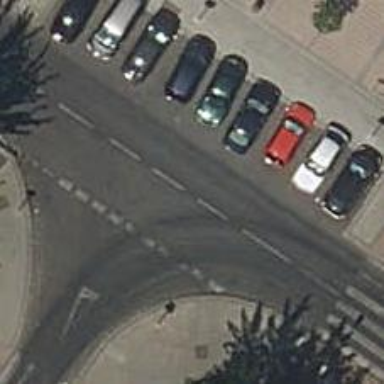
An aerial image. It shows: Public transport stop position.